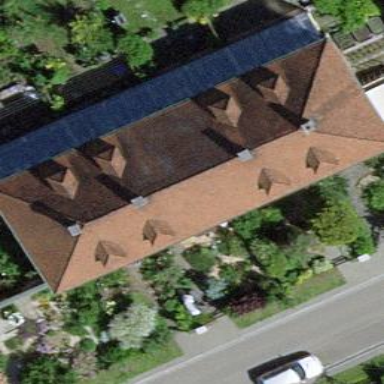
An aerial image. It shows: Terrace building with hipped roof.